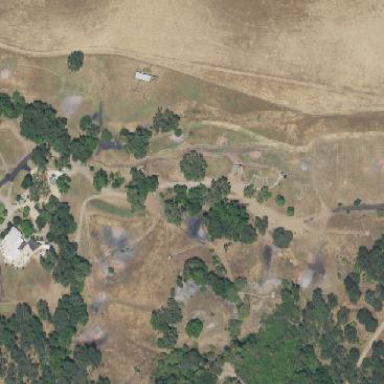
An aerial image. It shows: Shooting sport area.